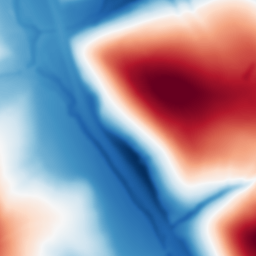
Category: multiscale
Decomposition family: dog
Decomposition parameters: sigma_low: 2
sigma_high: 100
Upsampling method: bspline
Upsampling parameters: scale: 4
Upsampling scale: 4